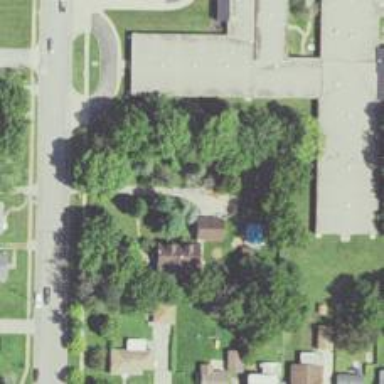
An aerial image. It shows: Driveway.